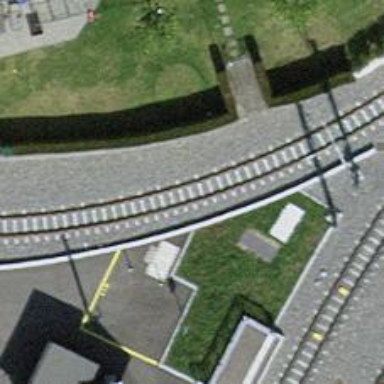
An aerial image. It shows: Narrow gauge railway in service yard.